Field crop: maize
Growth stage: 2
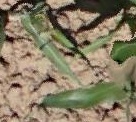
Species: maize